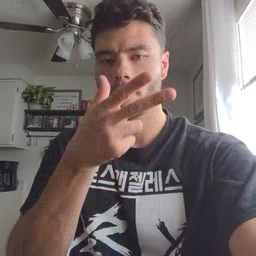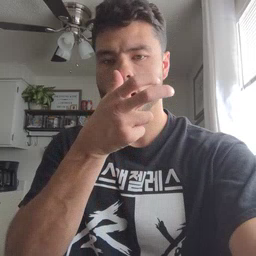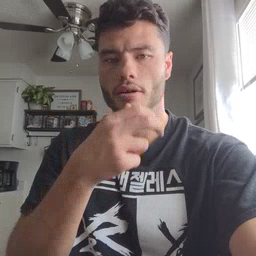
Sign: bug